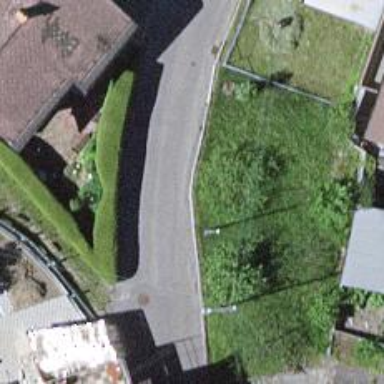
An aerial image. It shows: Retaining wall.